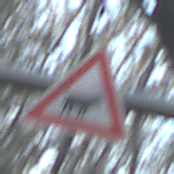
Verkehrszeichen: ViehtriebLinks
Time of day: SunriseSunset
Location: Outdoor (Nature)
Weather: Clear
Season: Winter
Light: Natural